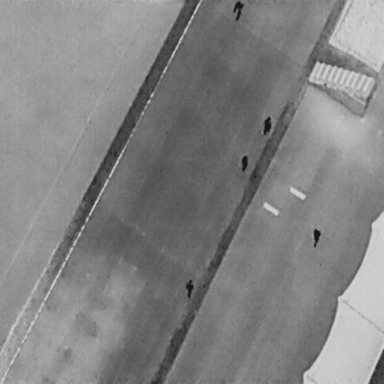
There are five People in the infrared image.